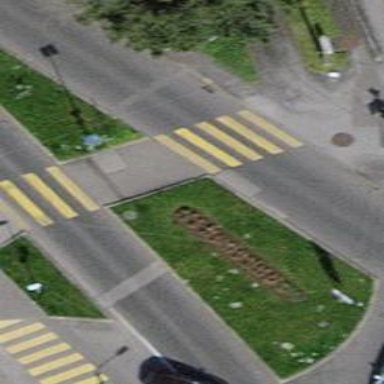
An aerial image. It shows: Uncontrolled crossing on the road.